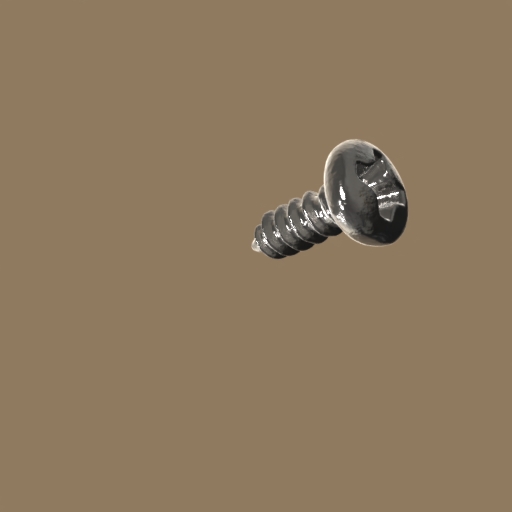
Label: screw